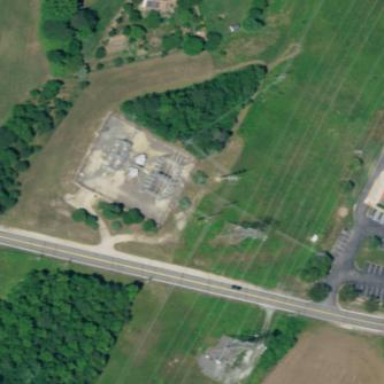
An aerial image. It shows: Substation surrounded by chain link fence.